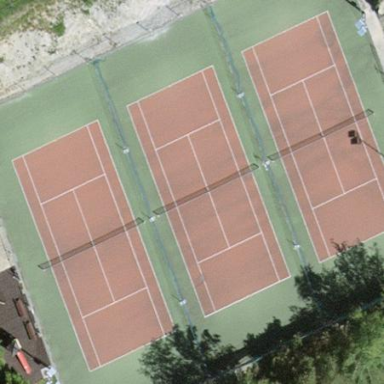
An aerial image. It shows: Tennis court on pitch.